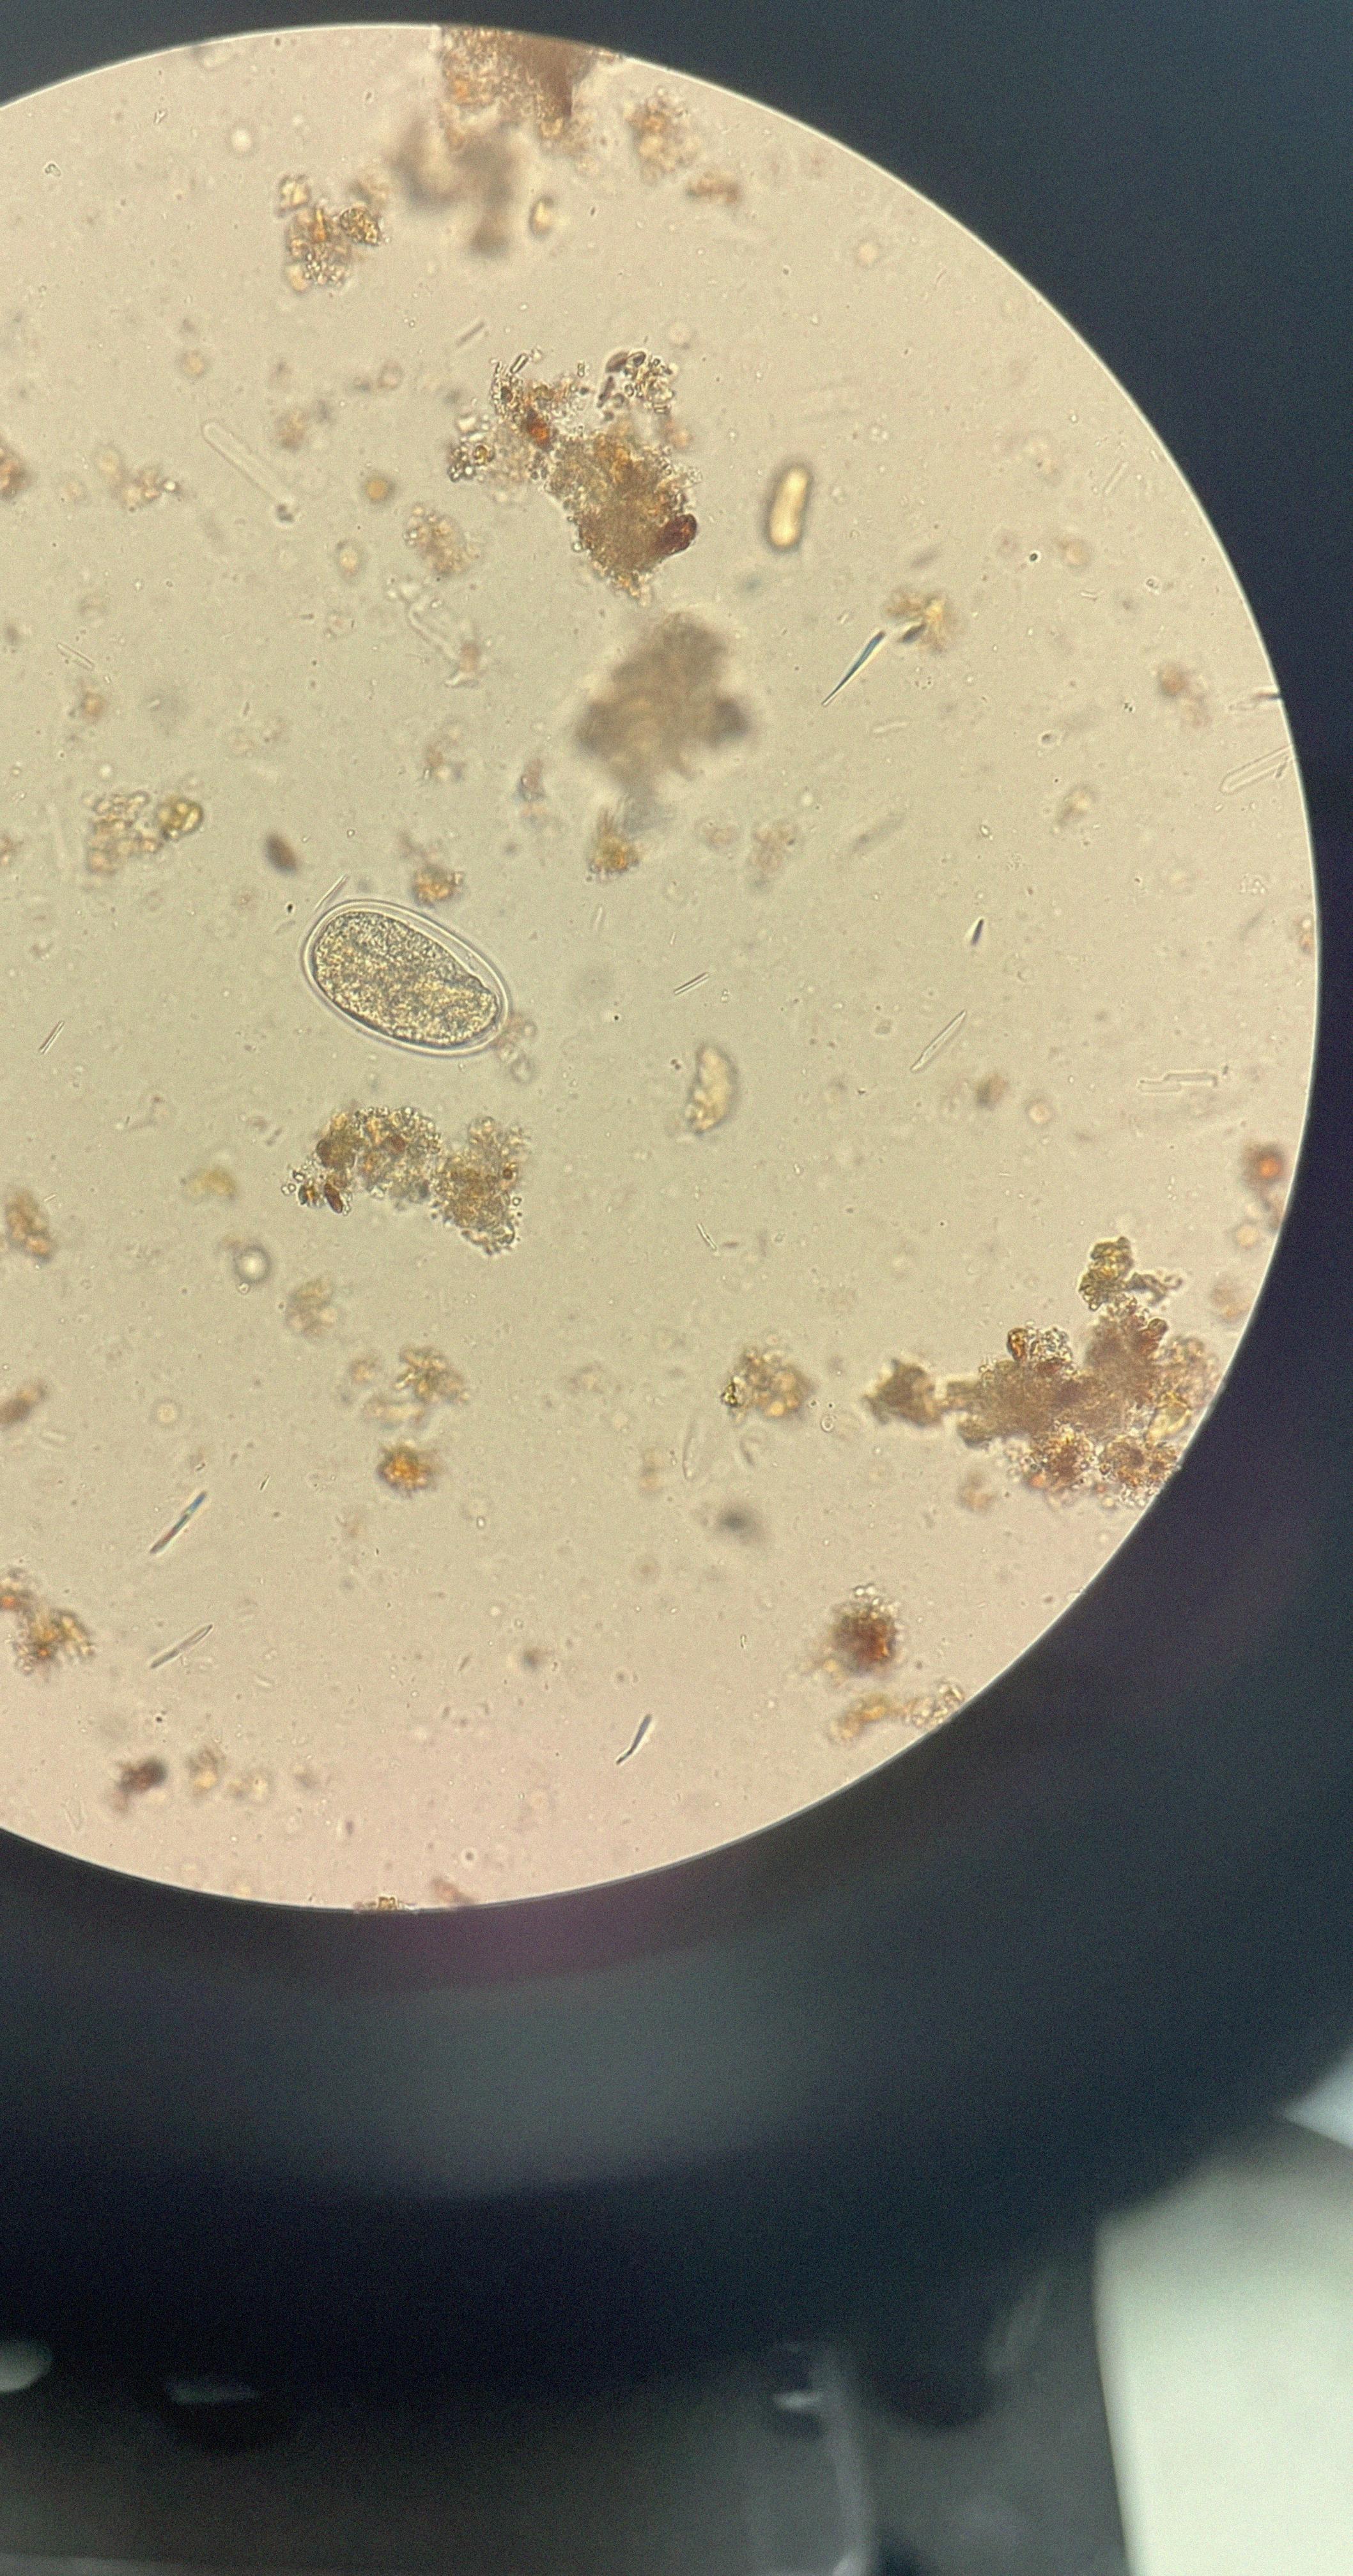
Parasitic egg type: Hookworm egg